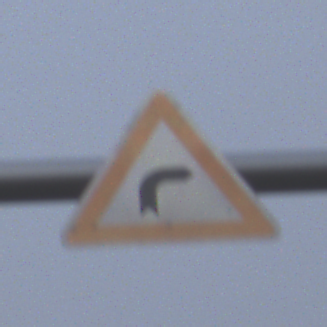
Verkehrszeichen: KurveRechts
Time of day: SunriseSunset
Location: Outdoor (Nature)
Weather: Overcast
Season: NotSpecified
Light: Natural